Field crop: tomato
Growth stage: 1
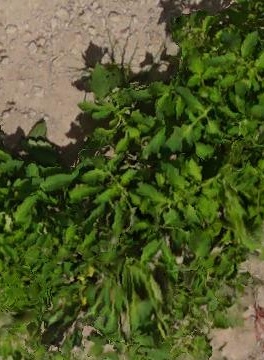
Species: tomato